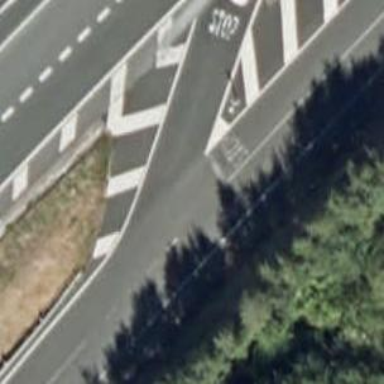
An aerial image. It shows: Stop road.